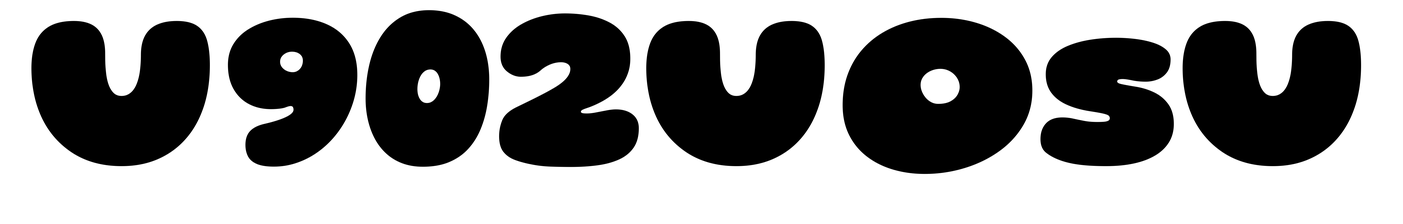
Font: Gluten_Black